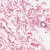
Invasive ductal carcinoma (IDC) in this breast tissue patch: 0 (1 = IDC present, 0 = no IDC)